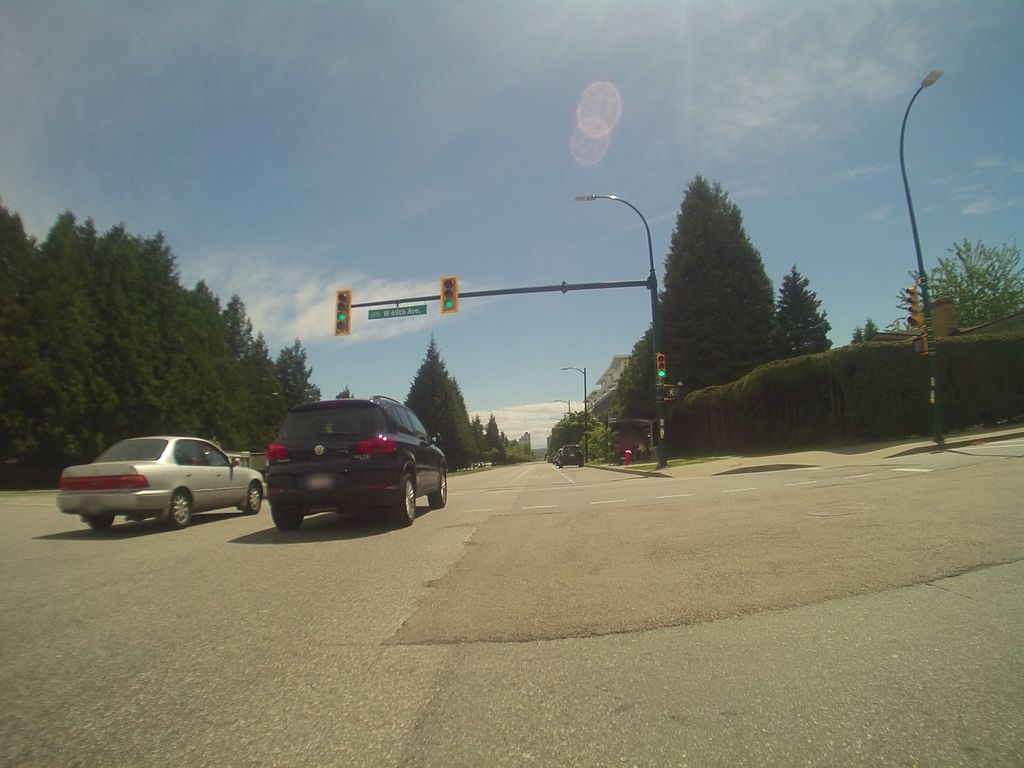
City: vancouver